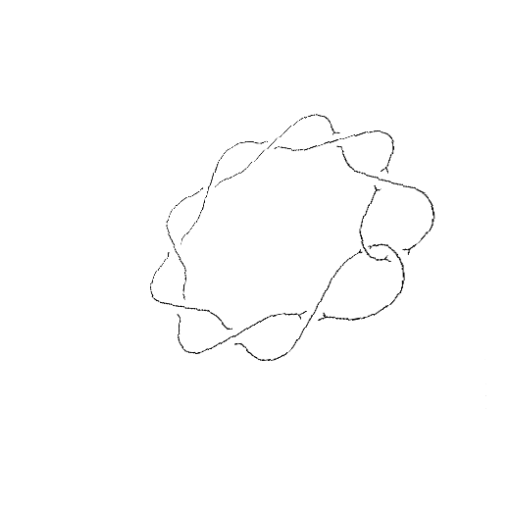
Crossing number: 10